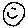
Label: smiley face